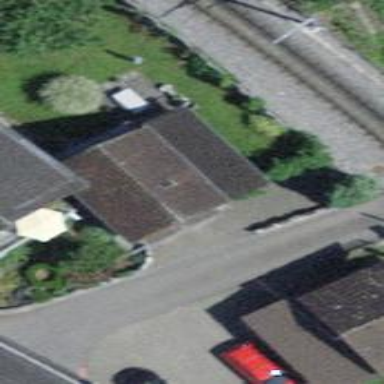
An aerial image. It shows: Garage building.